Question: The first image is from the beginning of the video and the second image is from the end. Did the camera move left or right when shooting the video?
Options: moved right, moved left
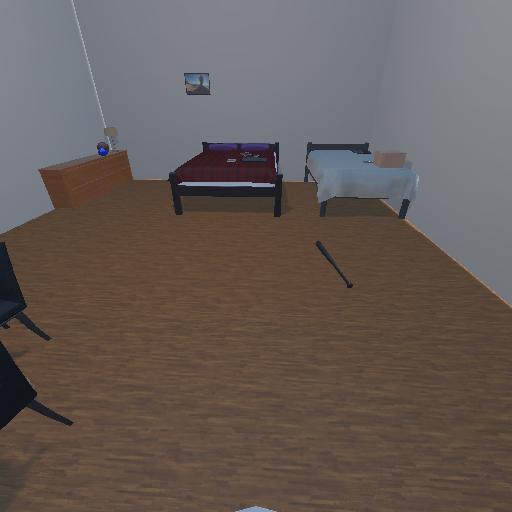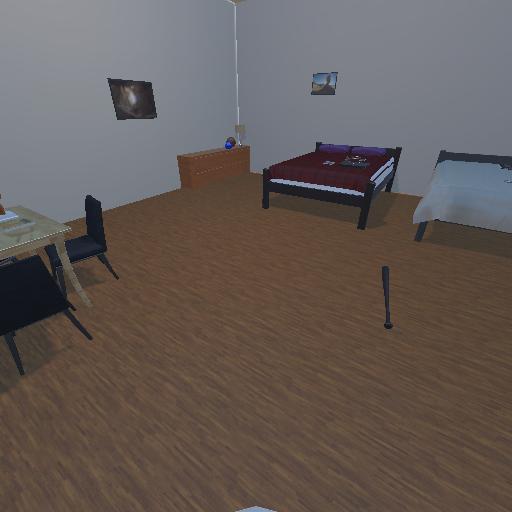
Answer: moved right